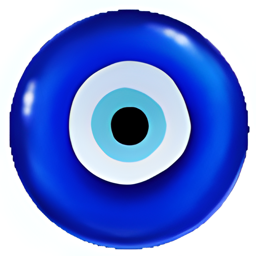
Name: nazar amulet
Emoji: 🧿
Group: Activities
Sub-group: game